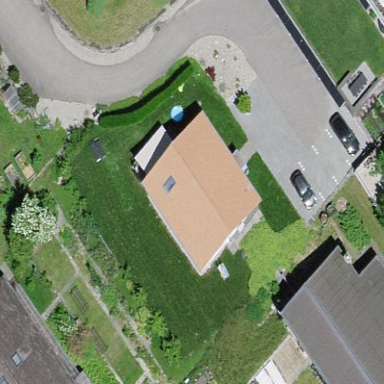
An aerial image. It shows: Residential building.